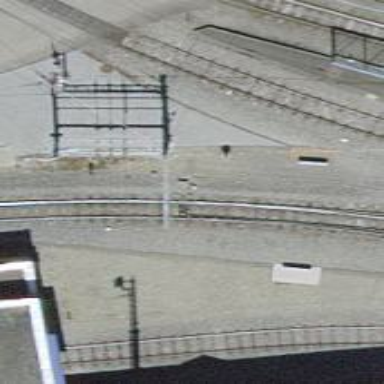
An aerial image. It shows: Railway switch.